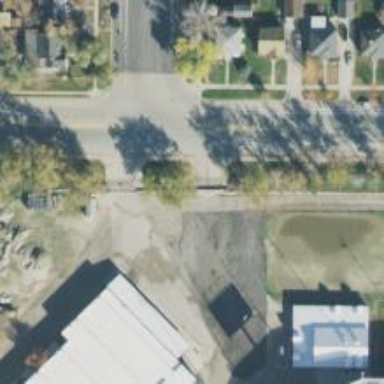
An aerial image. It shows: Residential road with separate sidewalk.